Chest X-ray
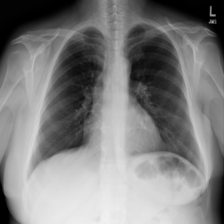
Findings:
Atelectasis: negative
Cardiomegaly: negative
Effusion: negative
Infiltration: negative
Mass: negative
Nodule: negative
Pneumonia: negative
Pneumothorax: negative
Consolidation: negative
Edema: negative
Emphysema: negative
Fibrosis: negative
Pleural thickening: negative
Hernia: negative